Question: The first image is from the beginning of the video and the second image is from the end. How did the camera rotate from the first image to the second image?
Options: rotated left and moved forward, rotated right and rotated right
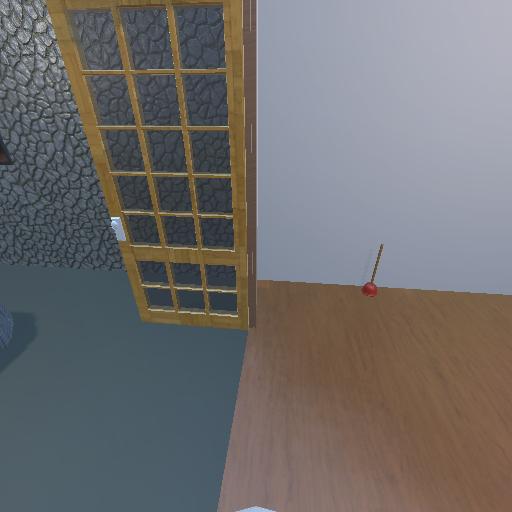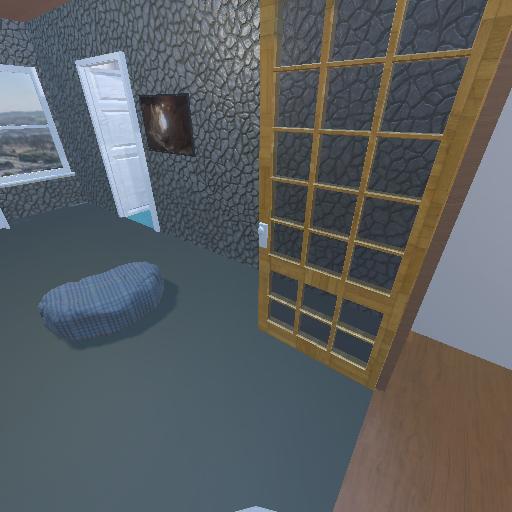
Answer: rotated left and moved forward